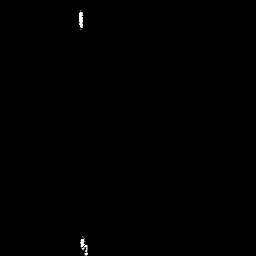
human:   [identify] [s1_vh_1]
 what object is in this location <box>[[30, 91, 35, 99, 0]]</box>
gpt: <ref>1 small ship at the bottom</ref>